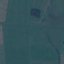
Land use / land cover class: Pasture